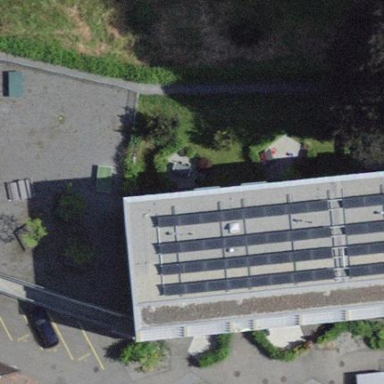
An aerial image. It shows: School building.